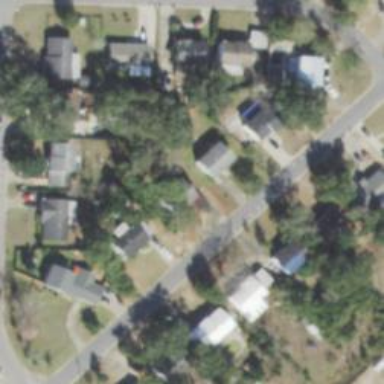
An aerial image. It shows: Residential area composed of single-family homes.